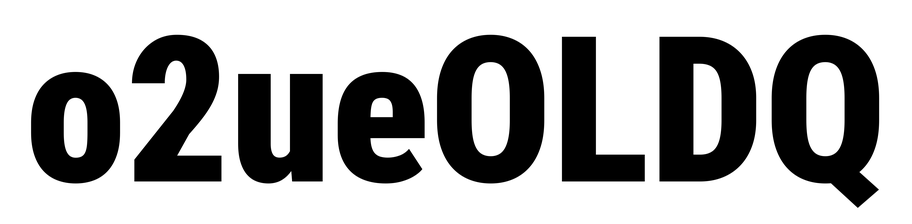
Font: Roboto_Condensed_Black